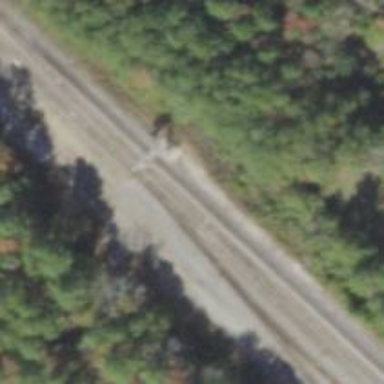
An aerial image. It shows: Railway signal.